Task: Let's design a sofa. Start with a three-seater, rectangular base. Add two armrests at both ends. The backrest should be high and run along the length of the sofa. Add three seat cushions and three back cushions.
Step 64:
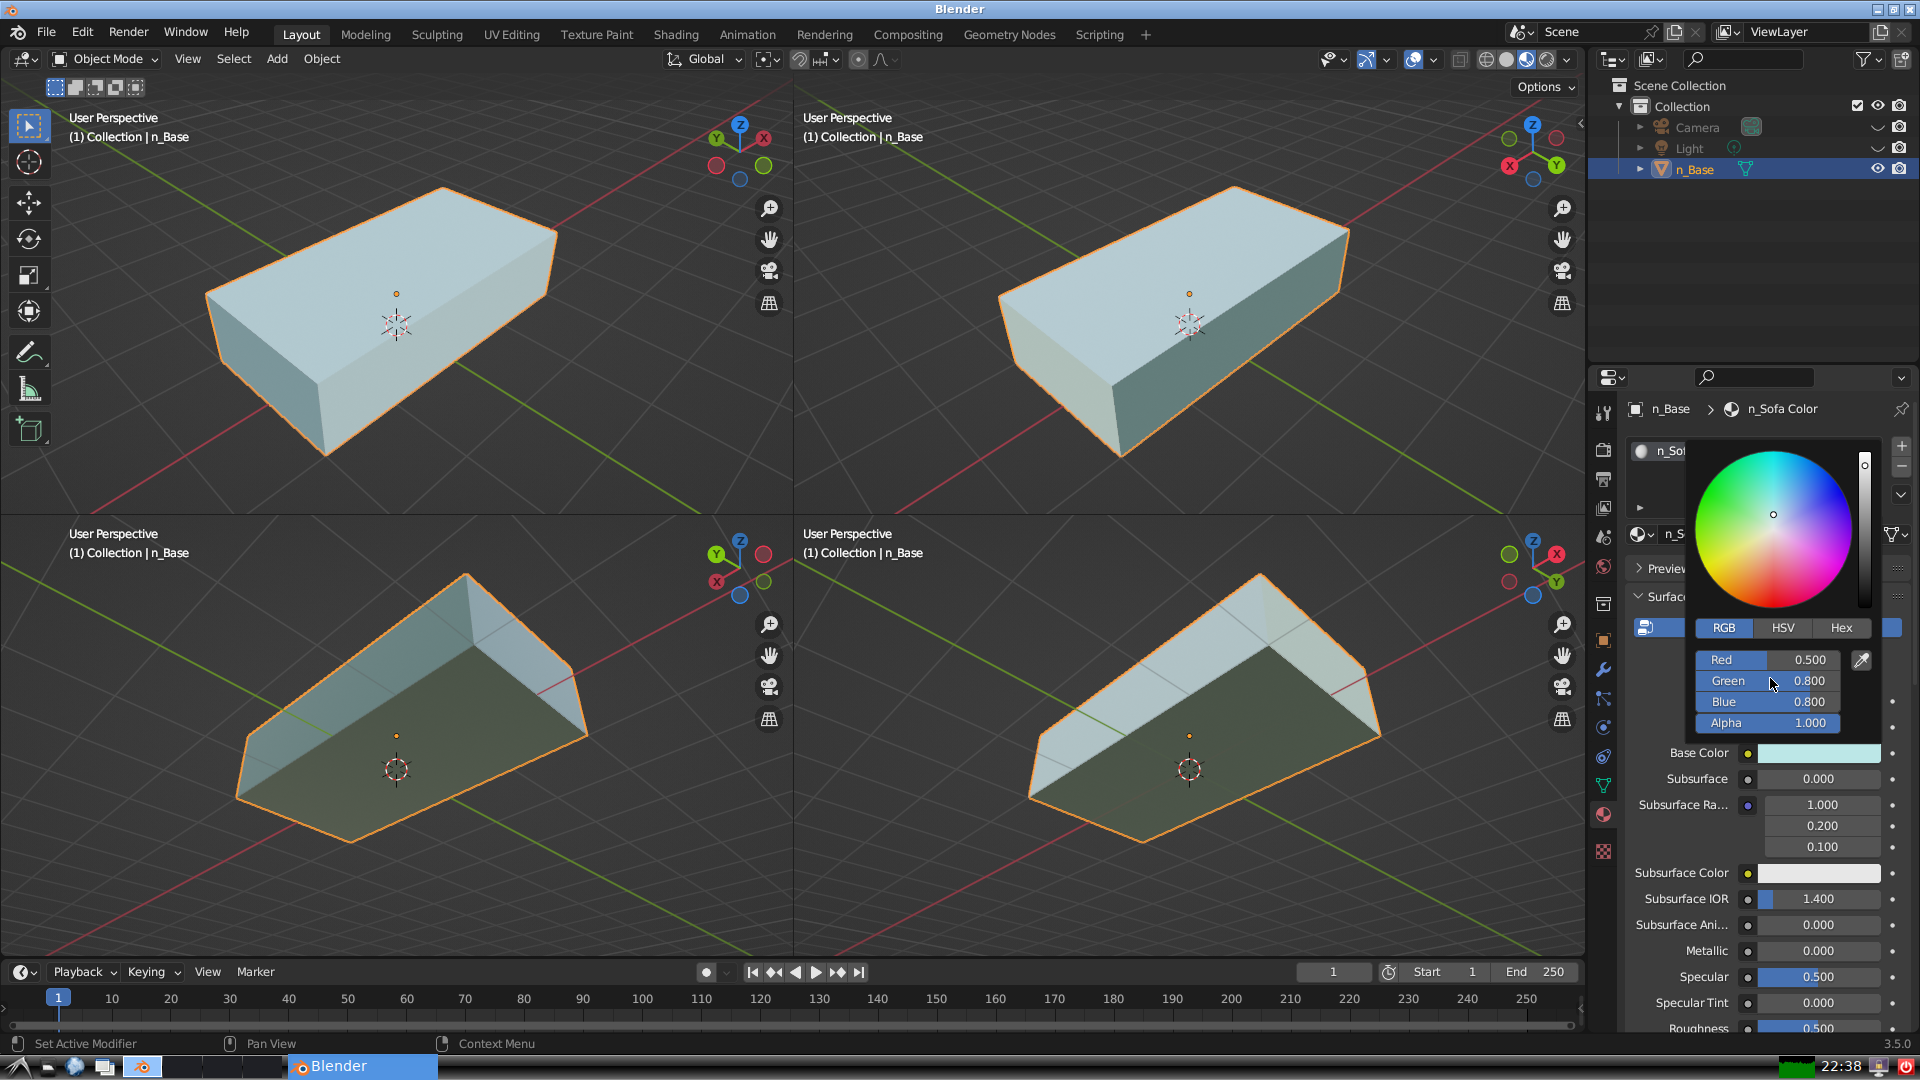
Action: click: no